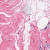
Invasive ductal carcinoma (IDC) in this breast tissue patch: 0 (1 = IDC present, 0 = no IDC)